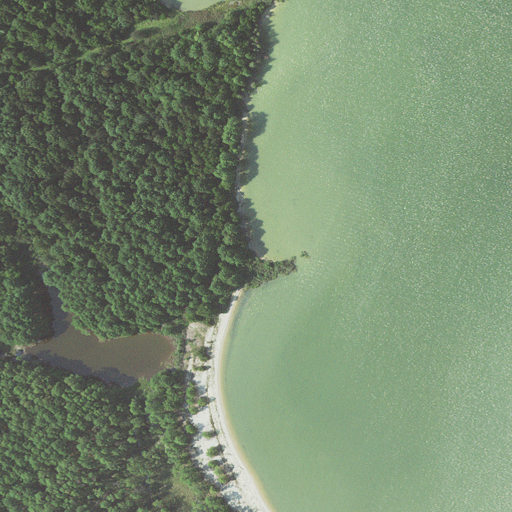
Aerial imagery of cape in Maryland named Graveyard Point containing open water, woody wetlands, evergreen forest, herbaceous wetlands, barren land, mixed forest, deciduous forest, pasture, and cultivated crops